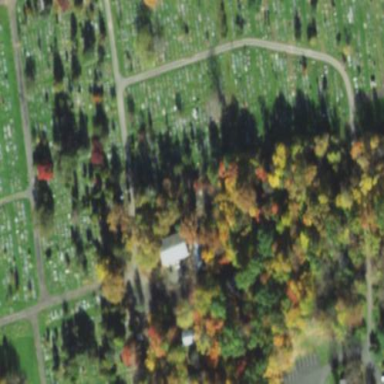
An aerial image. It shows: Cemetery.